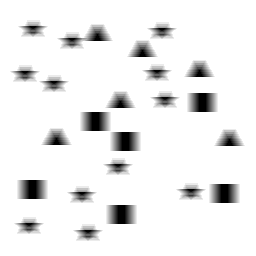
Squares: 6
Triangles: 6
Stars: 12
Total shapes: 24